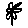
Label: flower